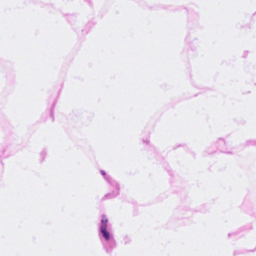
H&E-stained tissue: Breast